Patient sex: F
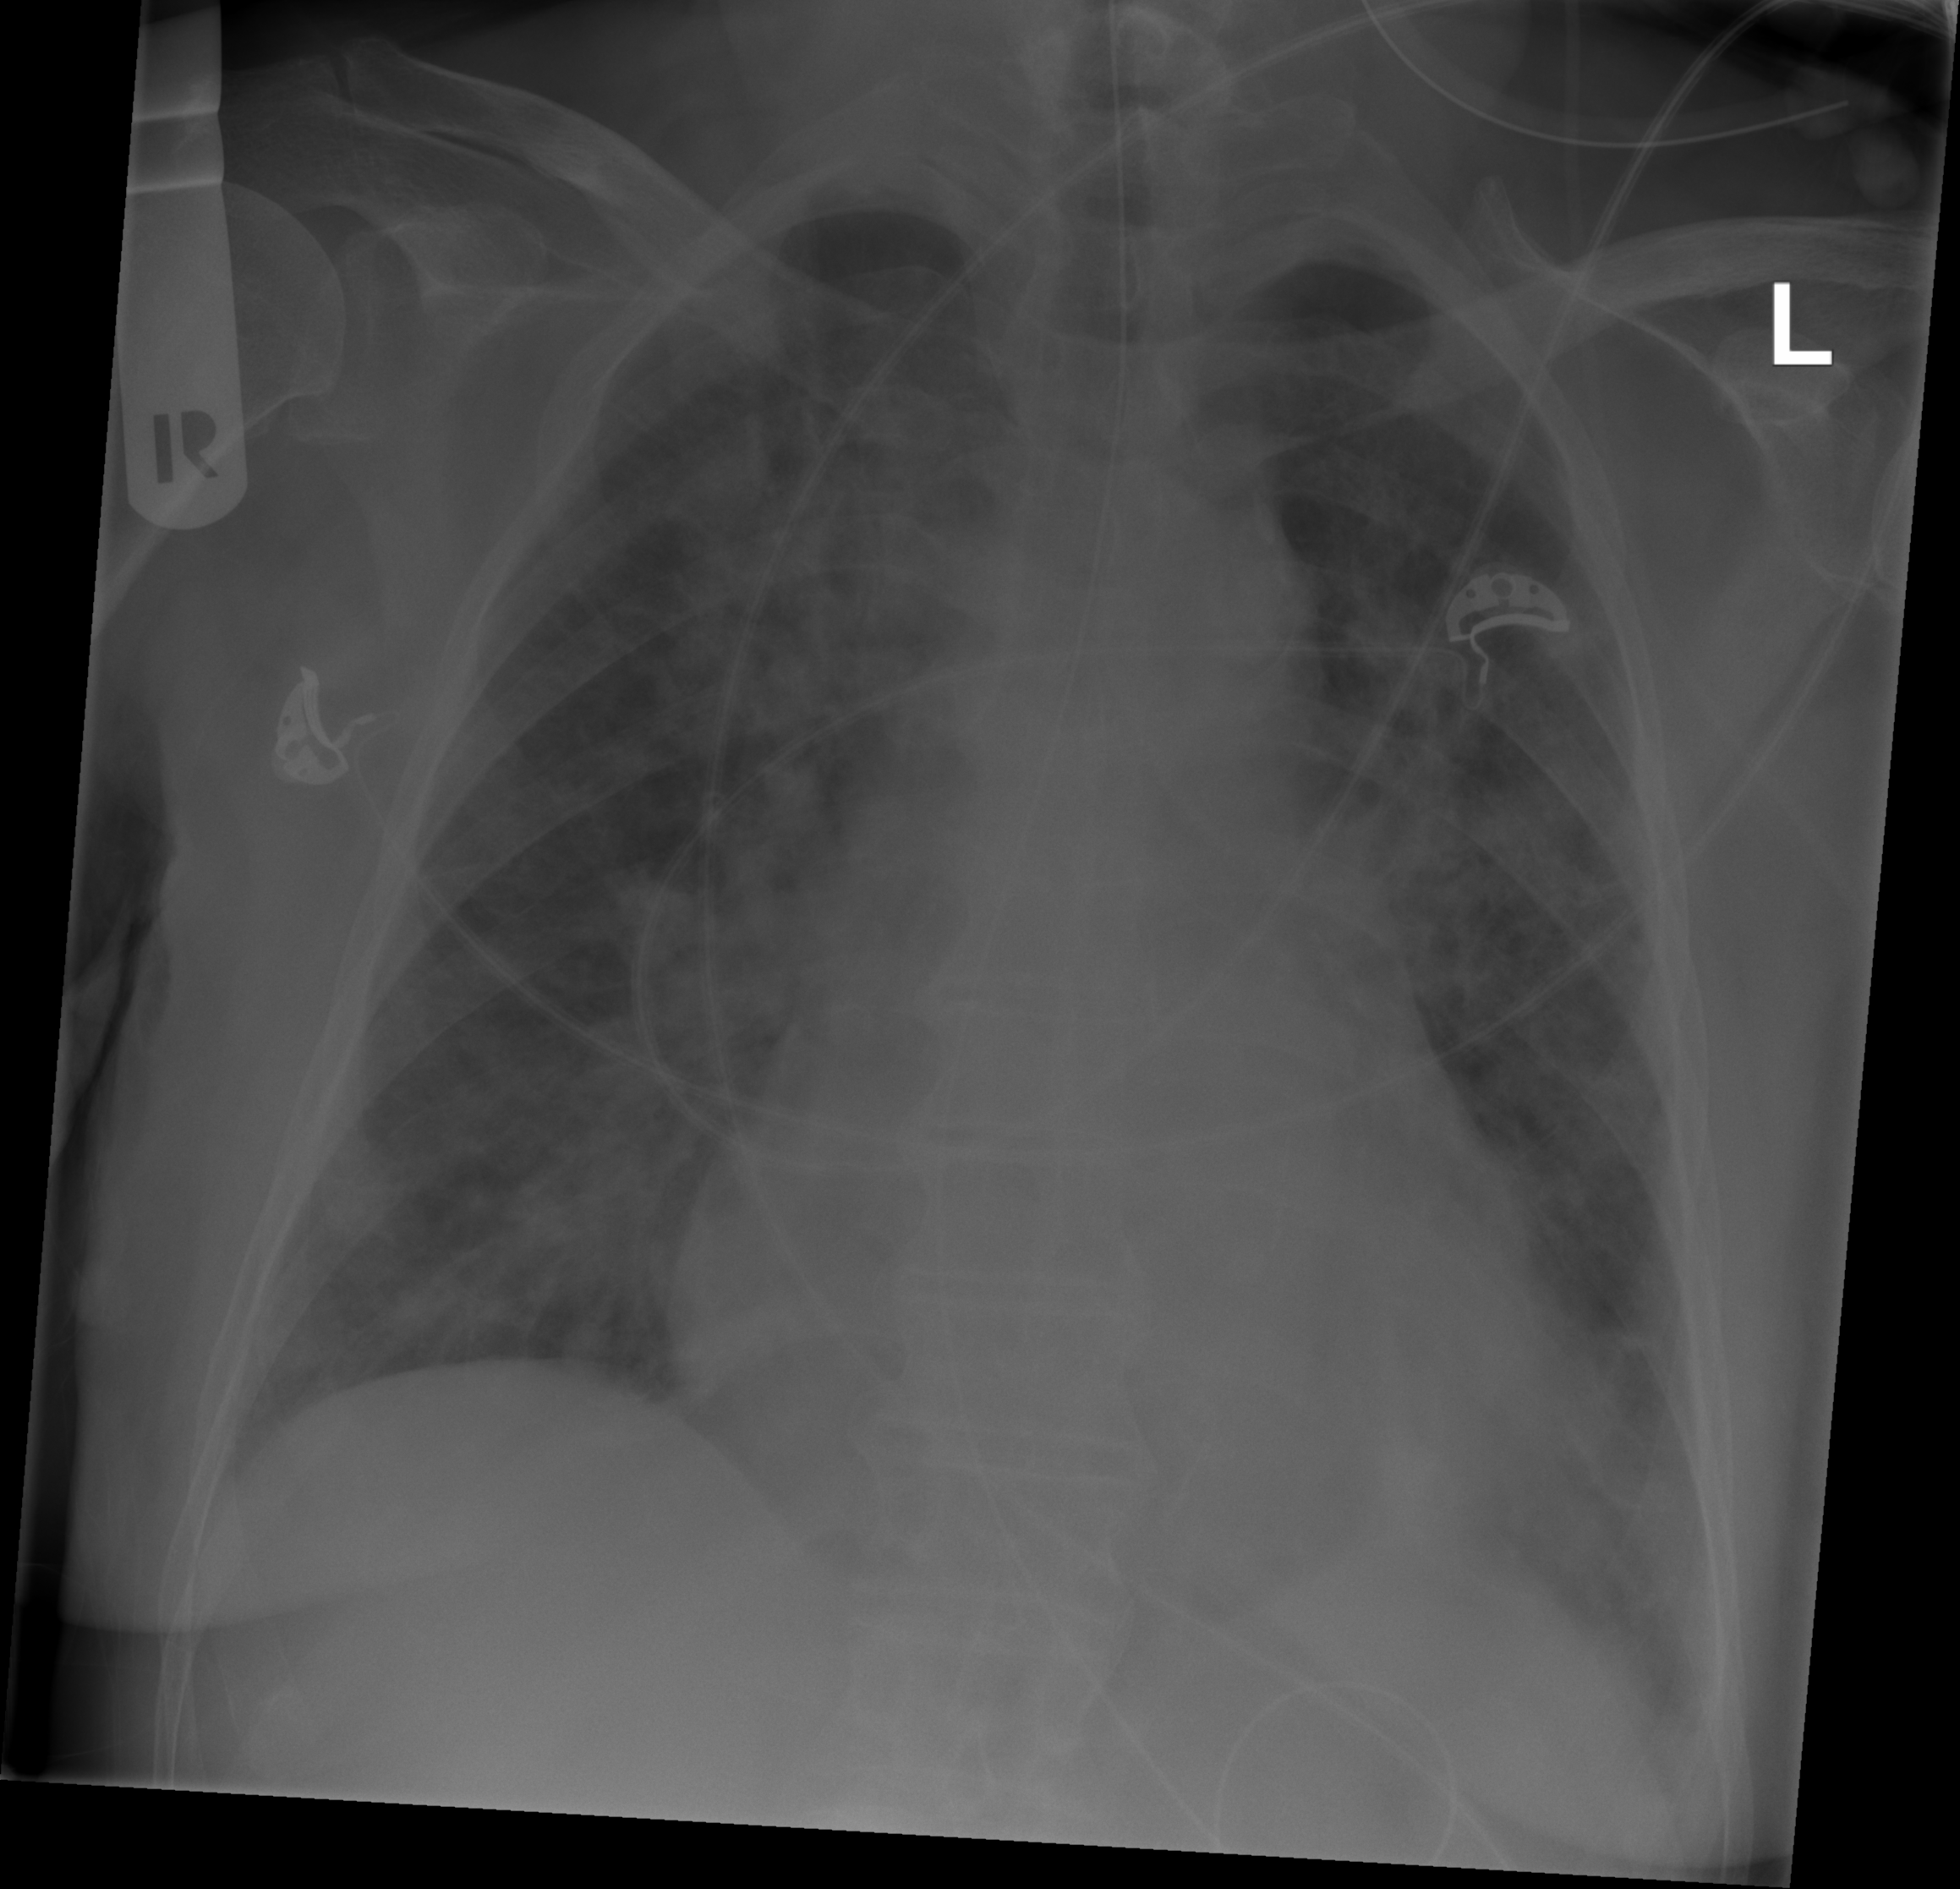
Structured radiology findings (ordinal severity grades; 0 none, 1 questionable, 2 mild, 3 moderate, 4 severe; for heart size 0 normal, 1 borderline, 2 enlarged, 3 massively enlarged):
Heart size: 2
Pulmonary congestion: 0
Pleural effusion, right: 0
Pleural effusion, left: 2
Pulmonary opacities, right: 2
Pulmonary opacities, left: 2
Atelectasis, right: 2
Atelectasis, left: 2